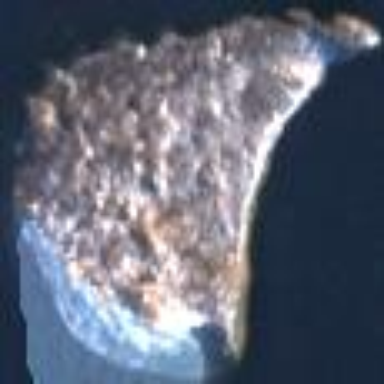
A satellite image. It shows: Island with natural coastline.